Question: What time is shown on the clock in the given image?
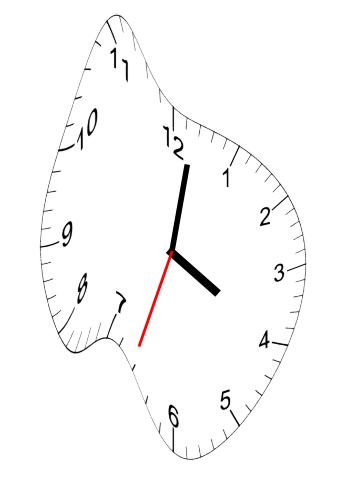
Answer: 04:01:33